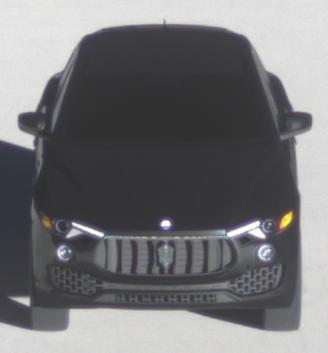
Make: Maserati
Model: Levante GT Hybrid
Detailed model: Levante
Model produced from: 2021/07
Model produced until: 2022/10
Doors: 4
Color: black
Road condition: dry road
Daytime: sunrise or sunset
Contrast: high contrast